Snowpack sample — Buffalo Mountain, Silverthorne, Colorado, USA (2/22/26, 2:02 PM MST)
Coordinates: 39.622, -106.113
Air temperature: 33 °F
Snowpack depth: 63 cm
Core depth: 40 cm
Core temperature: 26.6 °F
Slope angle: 11°, slope face: 116°
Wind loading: low
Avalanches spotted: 0
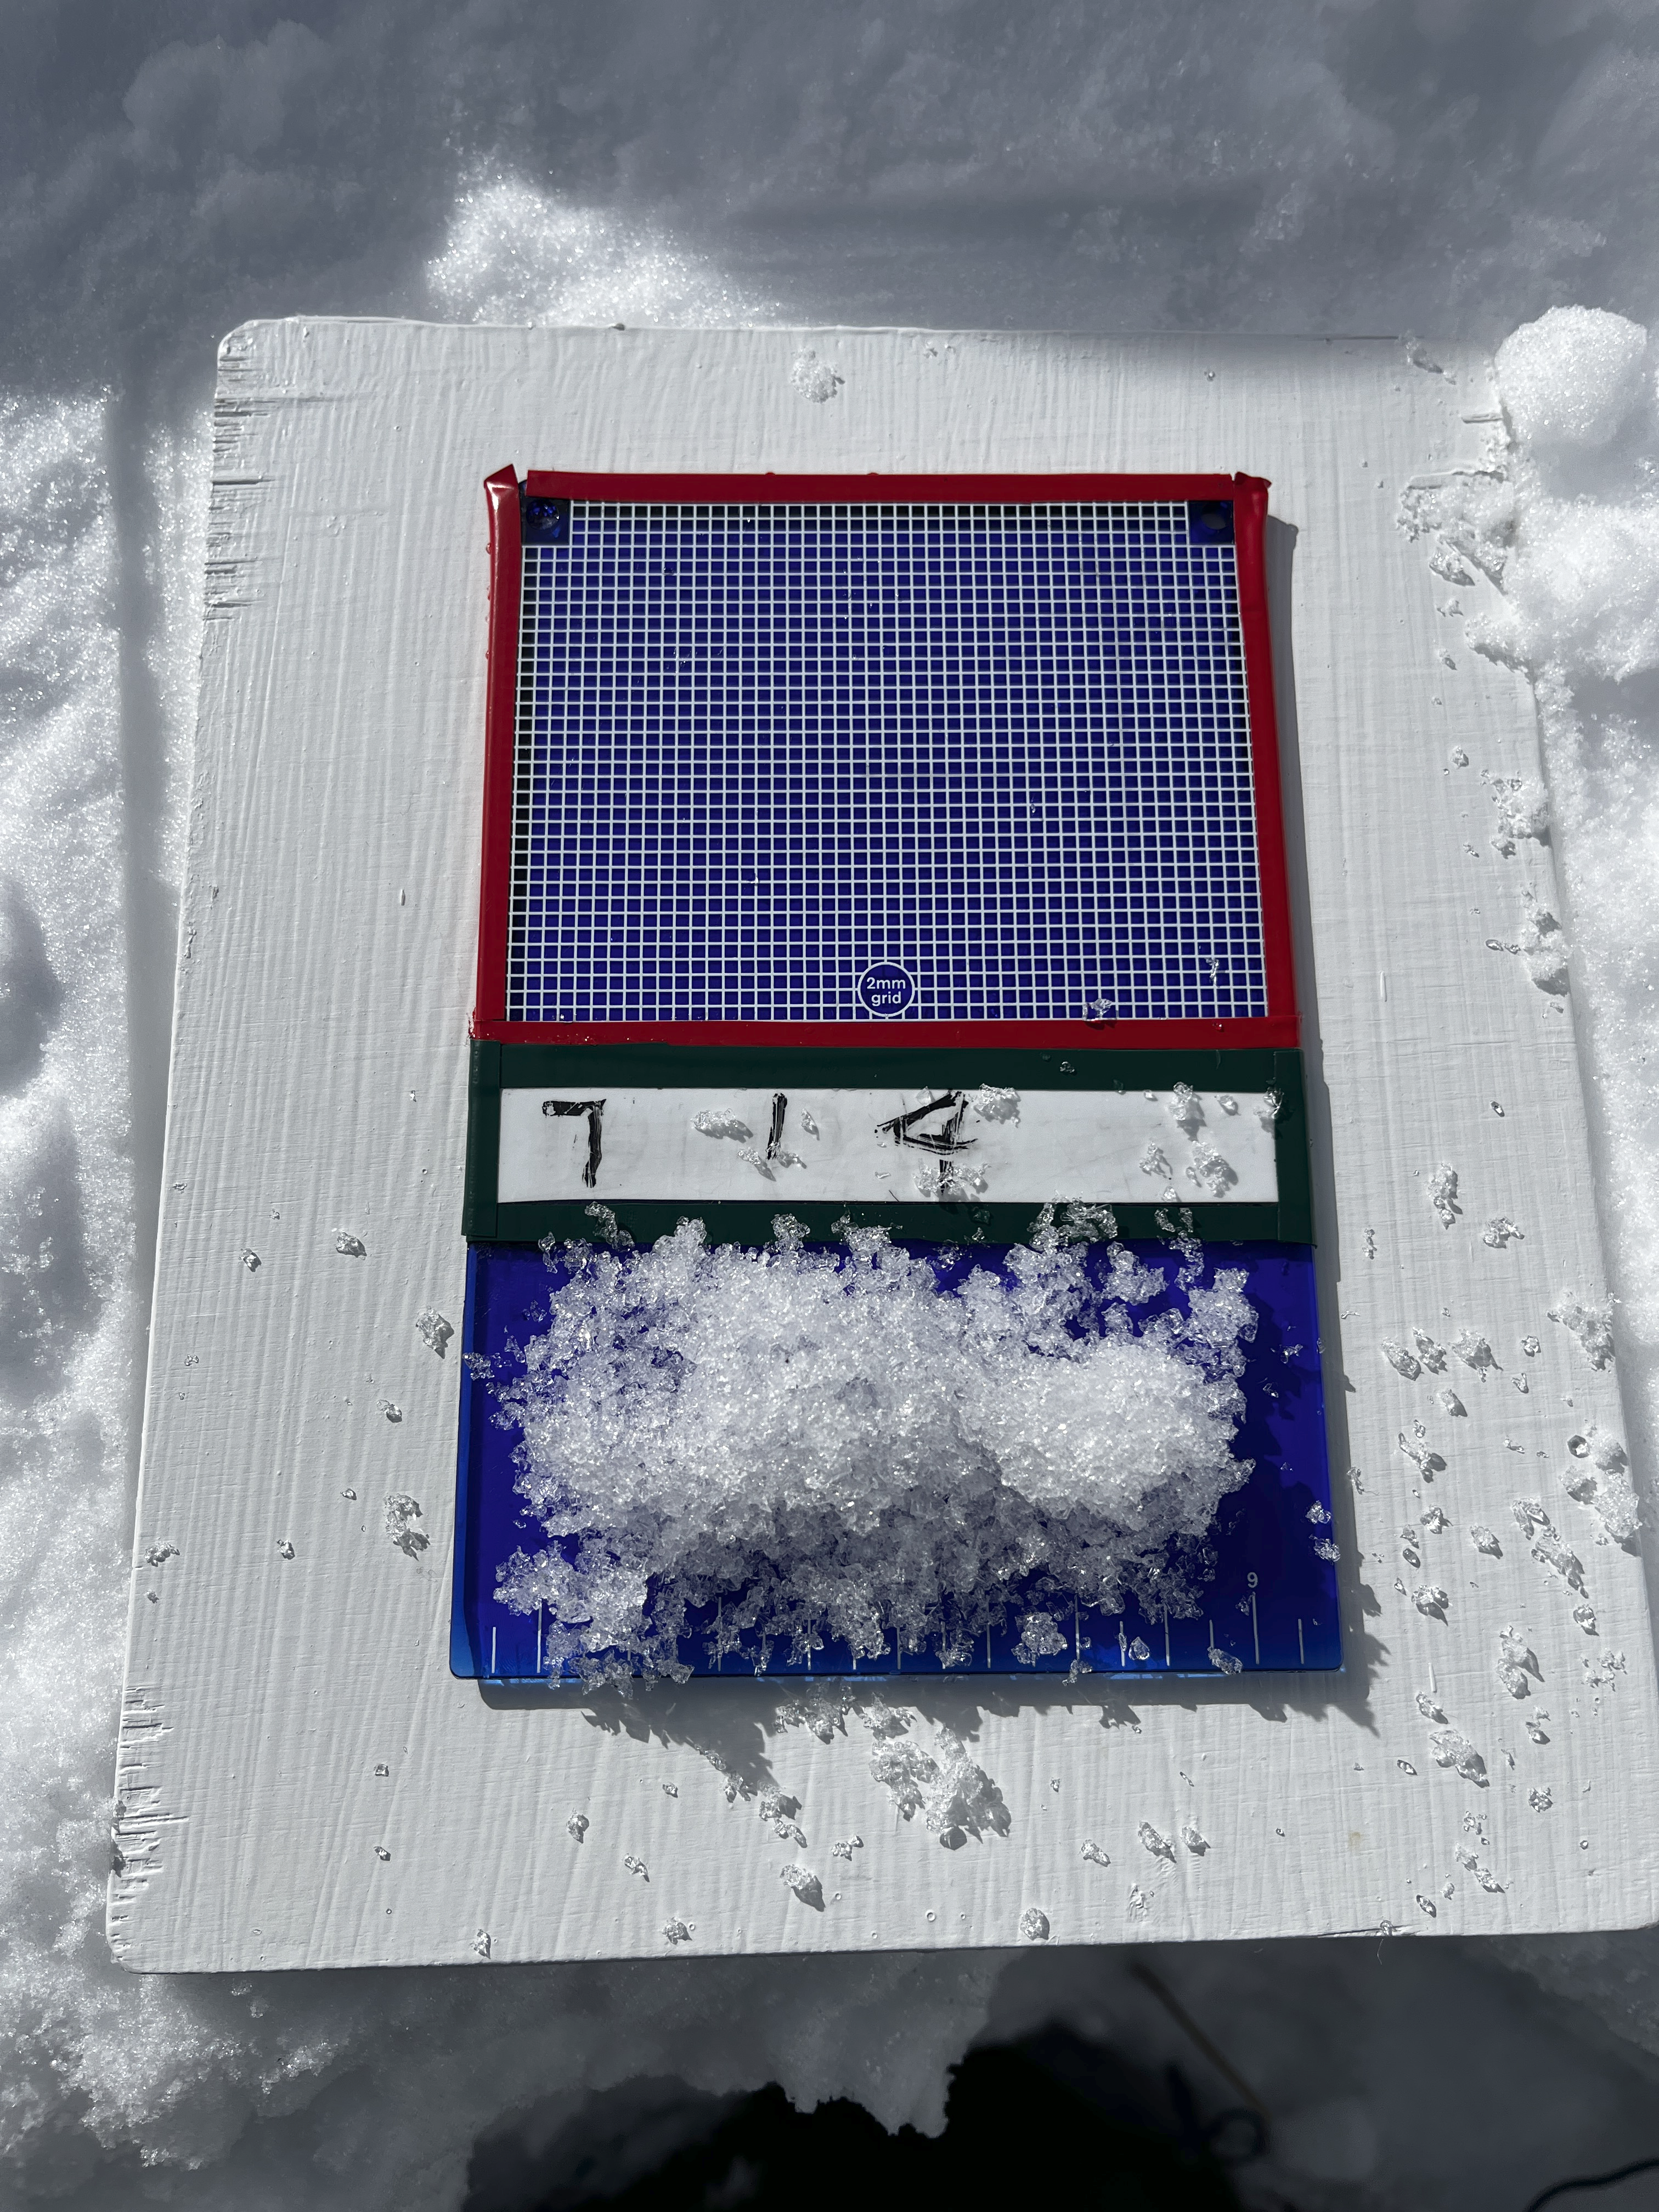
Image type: crystal_card
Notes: In a firebreak similar to site 1, minimal wind loading with no spotted avalanches (not many faces in view though)